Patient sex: M
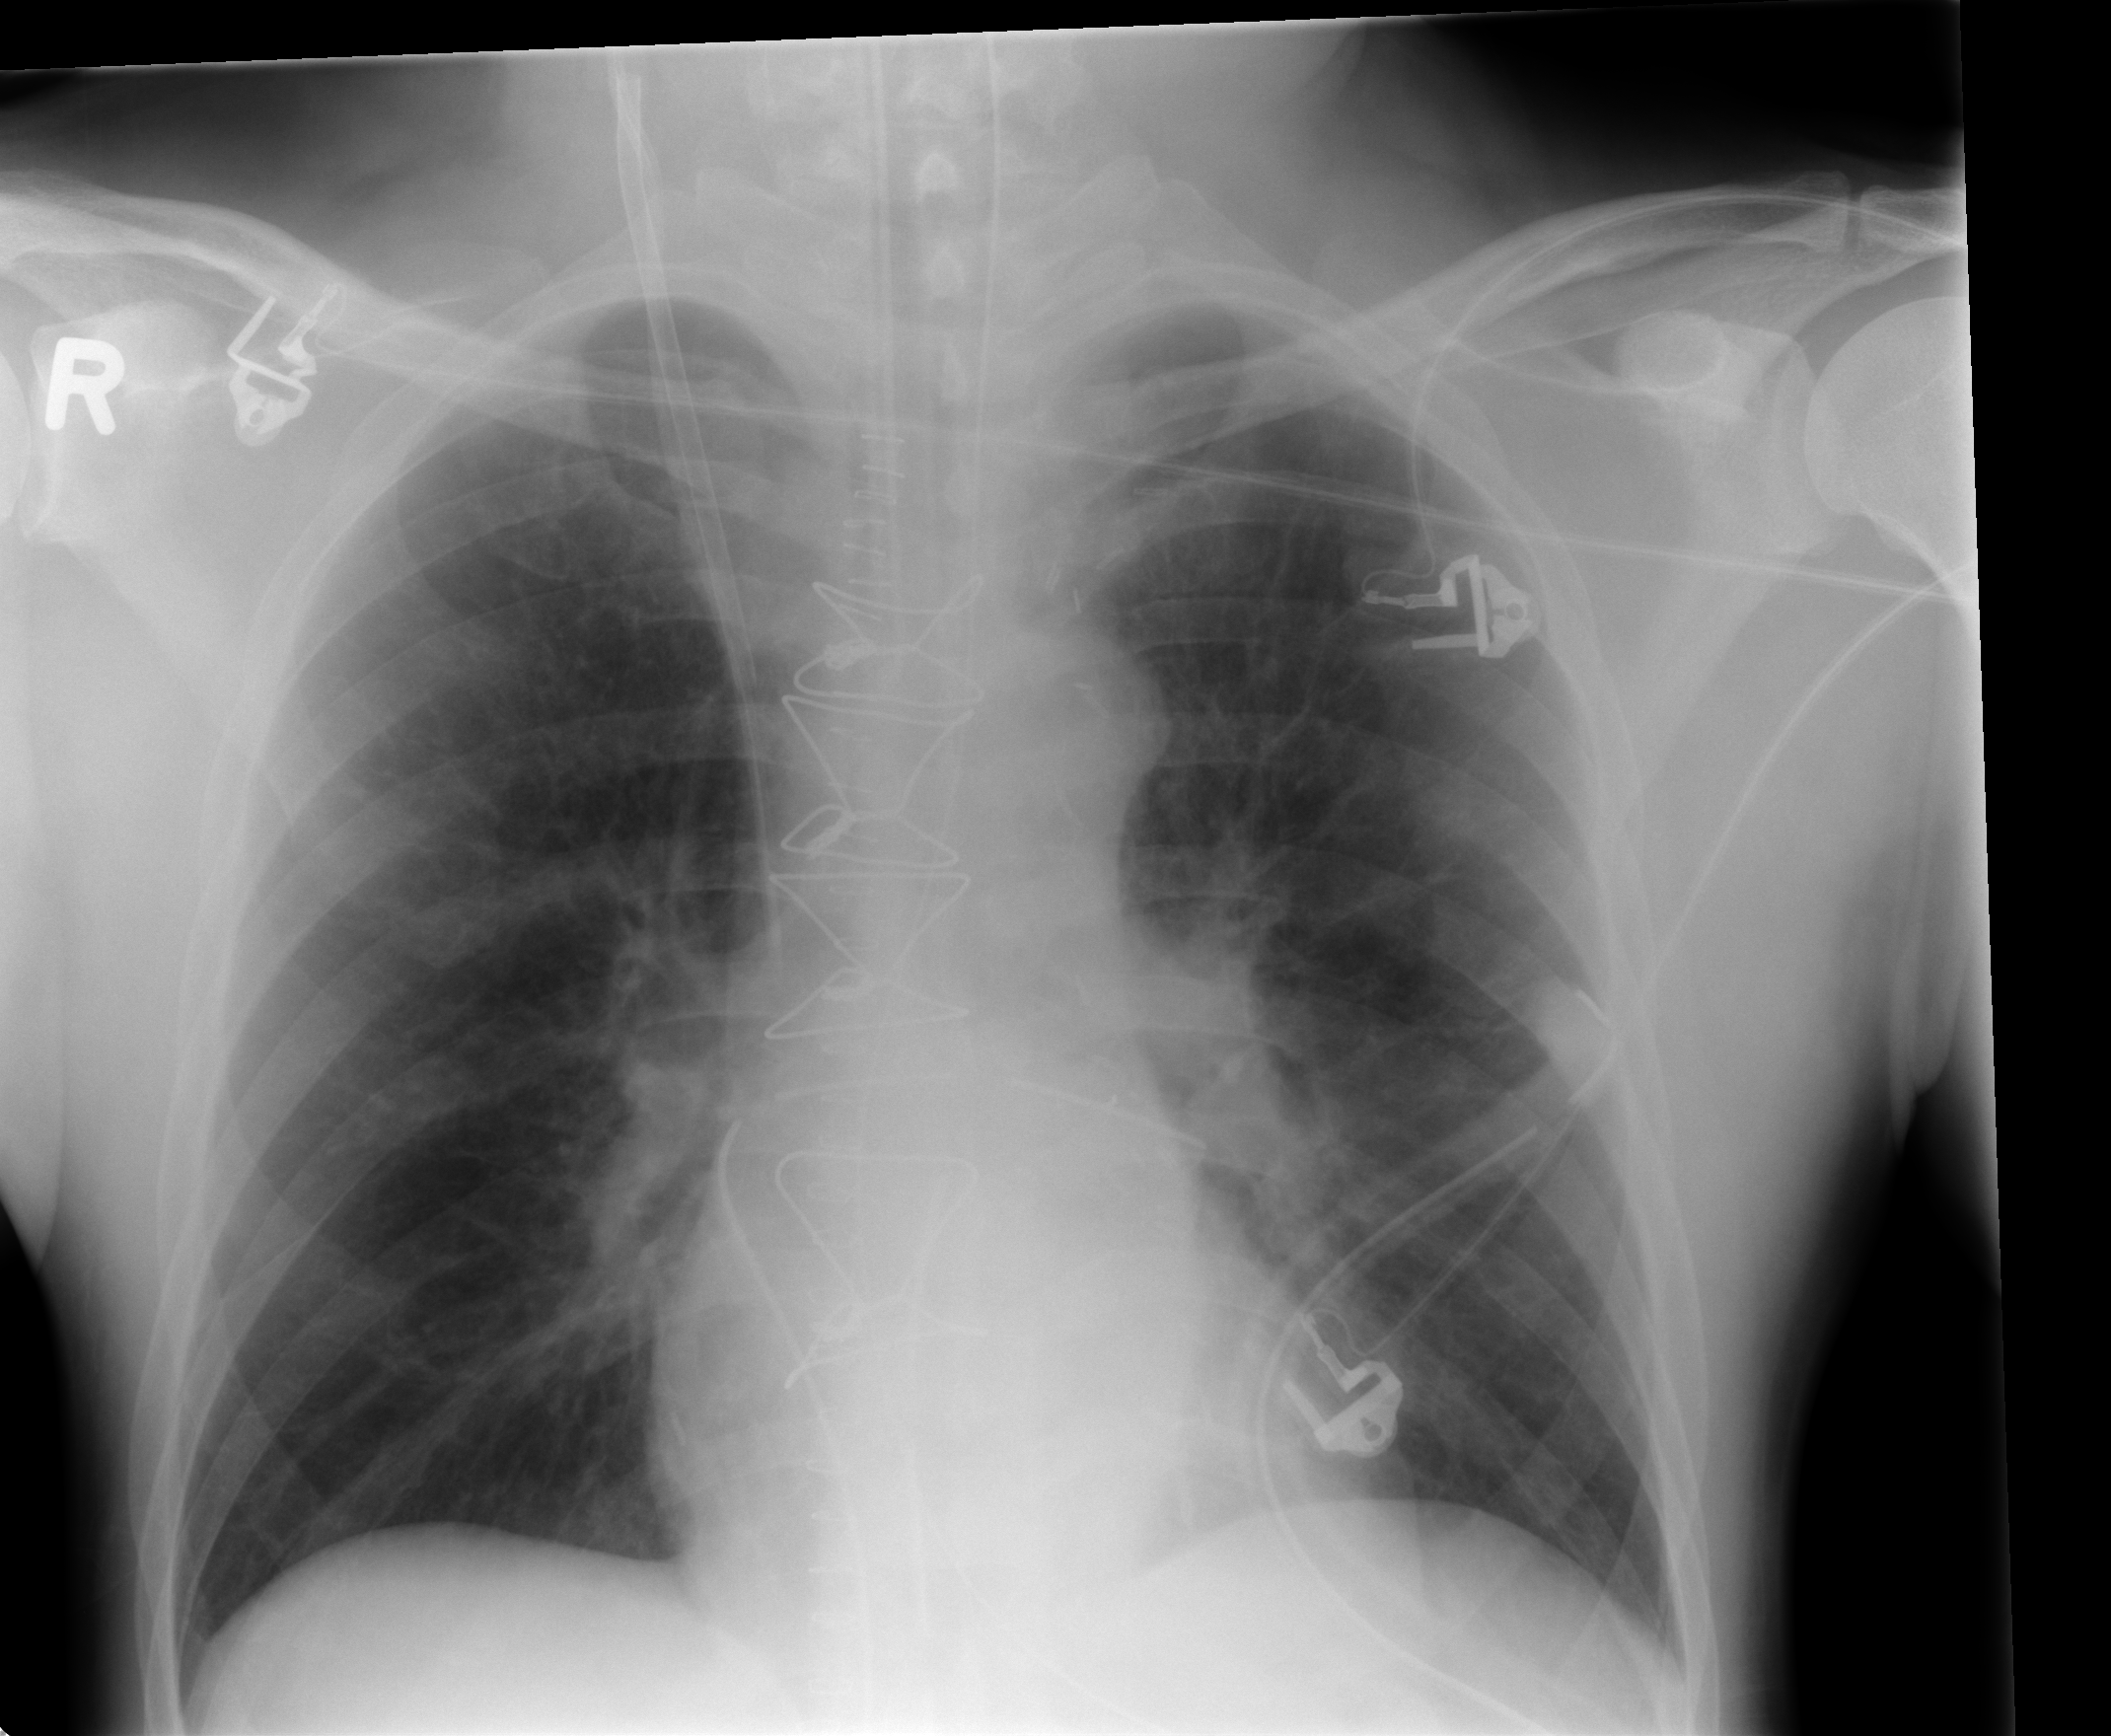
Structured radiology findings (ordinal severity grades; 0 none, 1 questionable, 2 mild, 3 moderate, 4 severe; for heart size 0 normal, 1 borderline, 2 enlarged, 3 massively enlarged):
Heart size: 0
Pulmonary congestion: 0
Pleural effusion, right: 0
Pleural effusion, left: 0
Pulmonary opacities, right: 0
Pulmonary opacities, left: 0
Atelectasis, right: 0
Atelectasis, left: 1